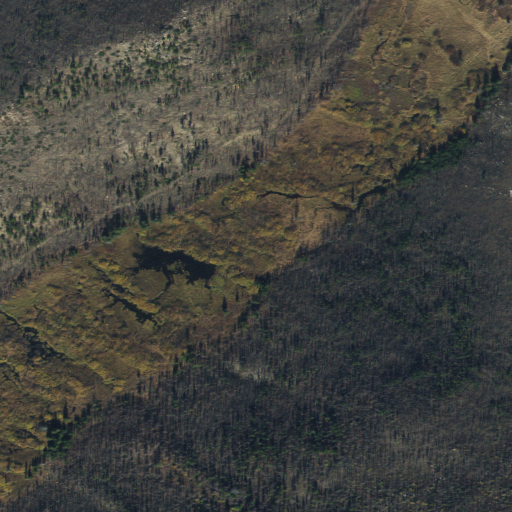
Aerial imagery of plain(s) in Idaho named Haypress Meadows containing grassland, woody wetlands, evergreen forest, shrub, and herbaceous wetlands